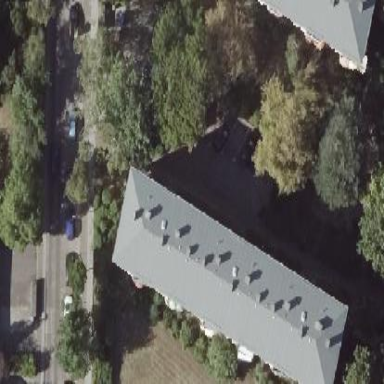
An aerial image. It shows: Apartment building with flat roof.